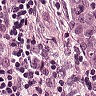
Metastatic tissue present: yes